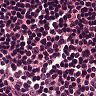
Metastatic tissue present: no